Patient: sex M, age 34
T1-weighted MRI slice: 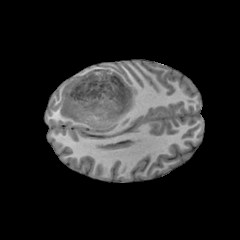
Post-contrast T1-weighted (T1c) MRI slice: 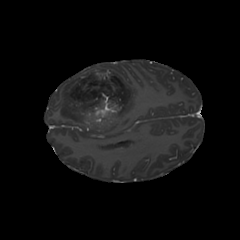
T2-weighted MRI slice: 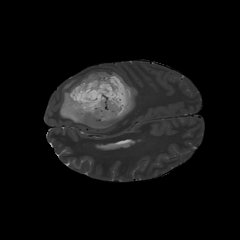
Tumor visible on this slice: yes
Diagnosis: Astrocytoma, IDH-mutant
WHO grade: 4